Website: apple
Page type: customer-info-address
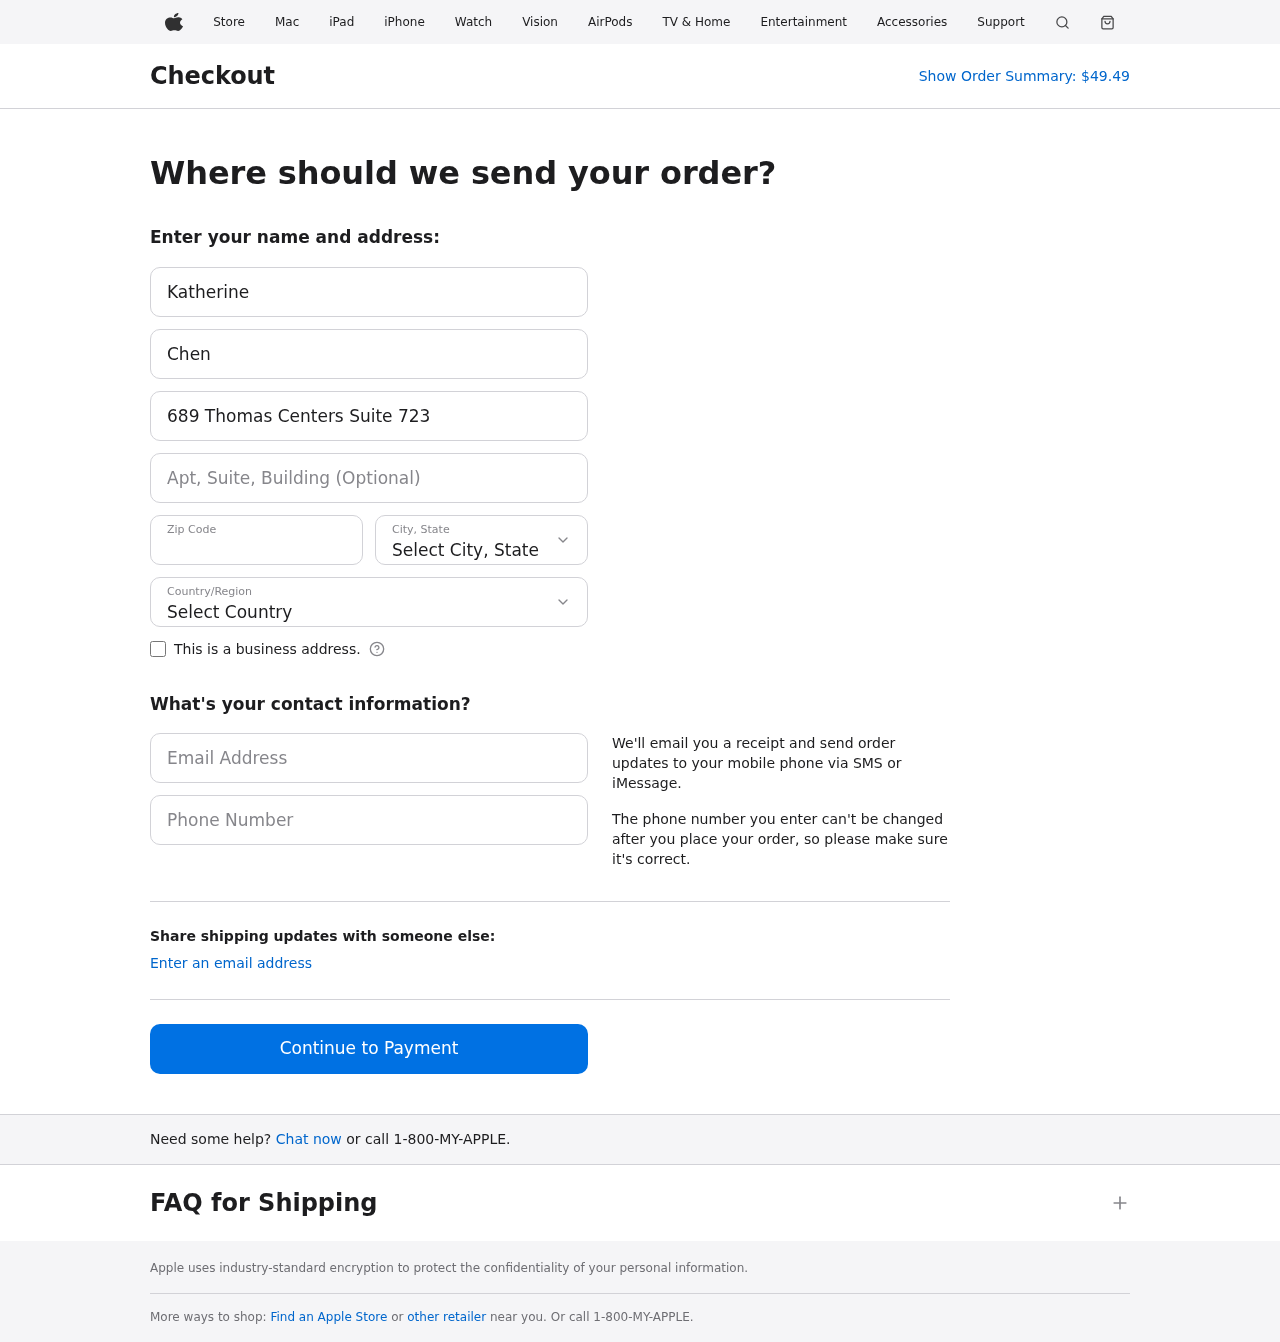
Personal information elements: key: PII_CITY_STATE
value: West Dana, FM
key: PII_COUNTRY
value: United States
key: PII_EMAIL
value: kchen@yahoo.com
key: PII_FIRSTNAME
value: Katherine
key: PII_LASTNAME
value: Chen
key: PII_PHONE
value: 6626335704
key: PII_POSTCODE
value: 56917
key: PII_STREET
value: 689 Thomas Centers Suite 723
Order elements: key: ORDER_TOTAL
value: $49.49